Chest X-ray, AP view. Patient: 46 years old, sex M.
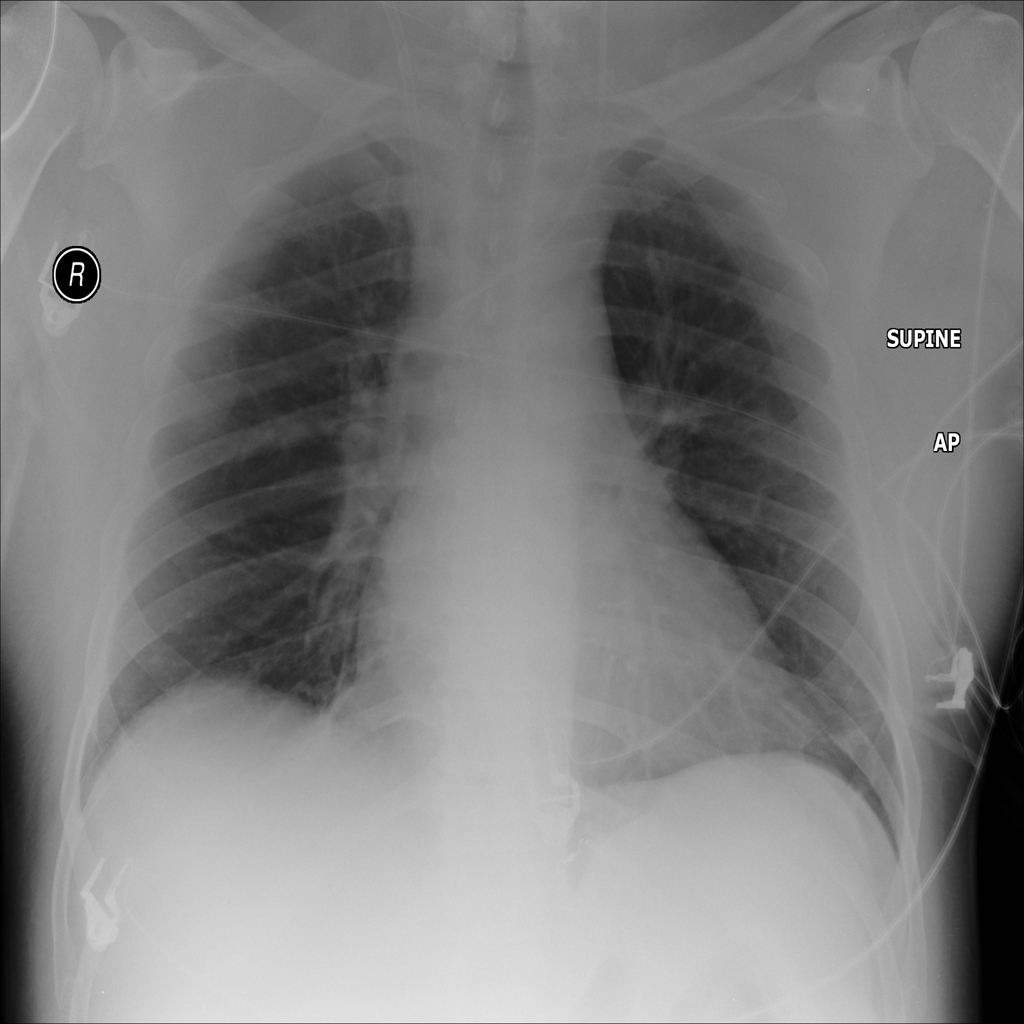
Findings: Atelectasis